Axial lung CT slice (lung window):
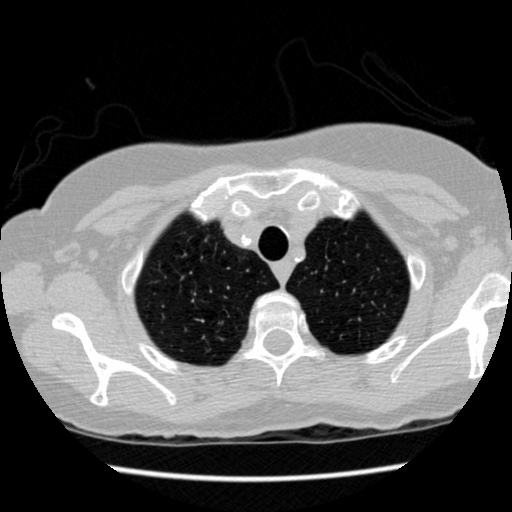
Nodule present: yes
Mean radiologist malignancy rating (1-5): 3.25